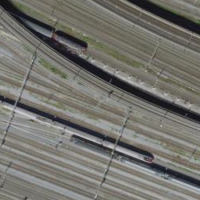
EUNIS habitat code: 57
Species observed at this site:
Senecio vulgaris